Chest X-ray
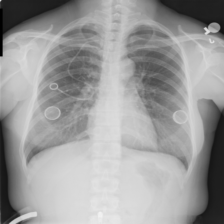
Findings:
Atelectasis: negative
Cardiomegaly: negative
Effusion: negative
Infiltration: negative
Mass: negative
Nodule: negative
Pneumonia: negative
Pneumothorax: negative
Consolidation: negative
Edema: negative
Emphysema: negative
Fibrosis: negative
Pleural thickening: negative
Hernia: negative